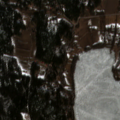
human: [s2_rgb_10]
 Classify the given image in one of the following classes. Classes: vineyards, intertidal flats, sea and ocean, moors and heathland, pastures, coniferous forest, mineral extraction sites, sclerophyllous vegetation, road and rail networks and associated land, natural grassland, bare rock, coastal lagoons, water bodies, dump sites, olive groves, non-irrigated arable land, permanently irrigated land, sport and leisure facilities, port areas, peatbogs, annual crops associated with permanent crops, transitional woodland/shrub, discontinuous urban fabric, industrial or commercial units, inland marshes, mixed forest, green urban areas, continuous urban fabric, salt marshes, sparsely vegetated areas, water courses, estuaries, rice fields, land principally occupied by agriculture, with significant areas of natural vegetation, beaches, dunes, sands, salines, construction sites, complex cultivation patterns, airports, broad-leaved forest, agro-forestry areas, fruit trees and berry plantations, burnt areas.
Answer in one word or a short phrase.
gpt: non-irrigated arable land, land principally occupied by agriculture, with significant areas of natural vegetation, coniferous forest, mixed forest, water bodies